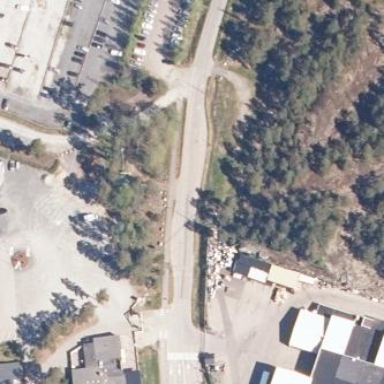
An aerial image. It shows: Parking area with surface.